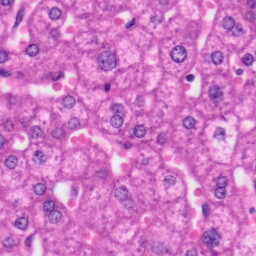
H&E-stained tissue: Liver